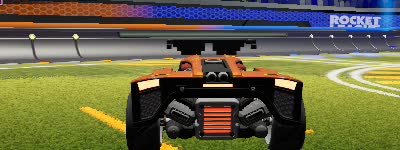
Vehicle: breakout